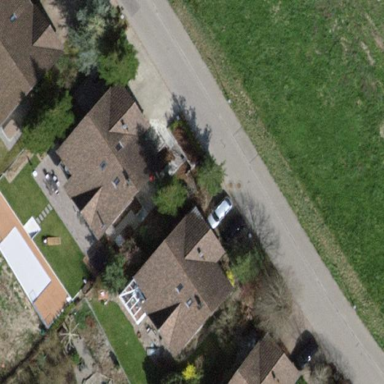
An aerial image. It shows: Detached building.